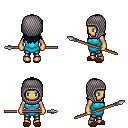
a pixel art fantasy rpg character, female body template, human, tanned skin, teal tunic, metal pants, raven unkempt hairstyle, chain hood, brown slippers, spear, four views (front, back, left, right), 2x2 character sprite sheet, small pixel art, hard edges, no anti-aliasing